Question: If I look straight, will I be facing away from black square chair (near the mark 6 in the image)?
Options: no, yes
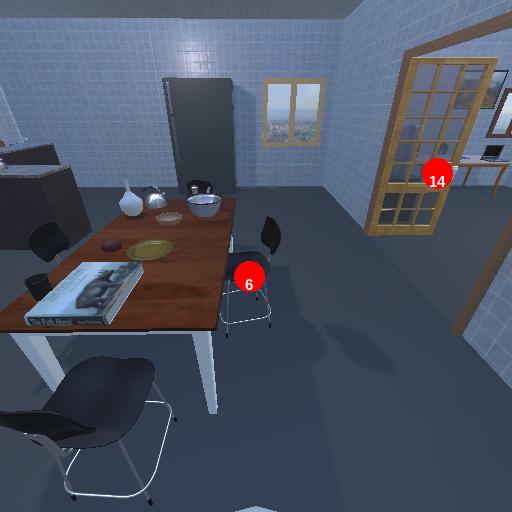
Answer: no